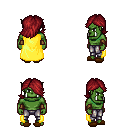
a pixel art fantasy rpg character, male body template, orc, green skin, yellow cape, metal pants, brunette swoop hairstyle, cloth bracers, brown slippers, four views (front, back, left, right), 2x2 character sprite sheet, small pixel art, hard edges, no anti-aliasing